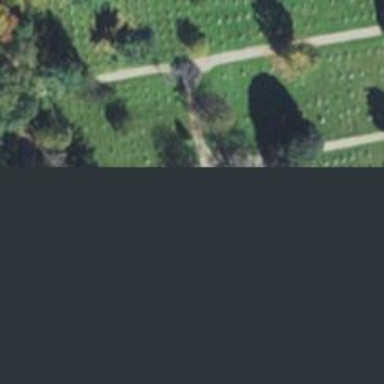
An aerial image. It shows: Cemetery with historic significance.